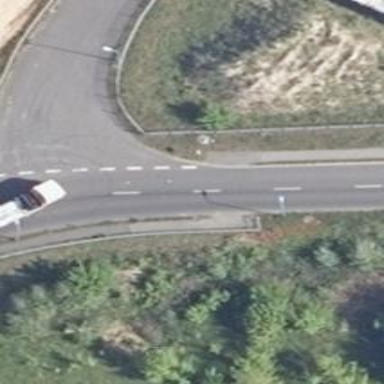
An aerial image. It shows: Unmarked road crossing.